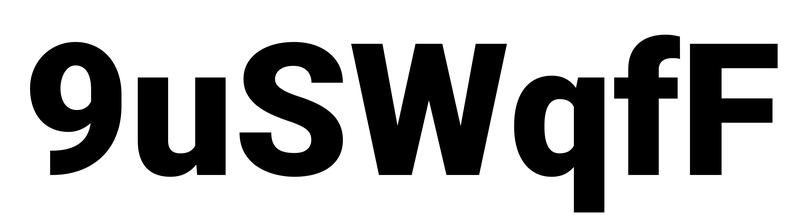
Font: Roboto_Black